Question: i am making android (using Relative Layout)in which, i need to set one banner whose size is '306 x 51'. i have set it as center of screen. and it getting displayed well in some android mobile screen but when i run in tablet then display is like:

as shown in the image, space are remain left and right side. so what i do for it?
'''
<?xml version="1.0" encoding="utf-8"?>
<RelativeLayout xmlns:android="http://schemas.android.com/apk/res/android"
android:layout_width="match_parent"
android:background="@drawable/page1_11"
android:layout_height="fill_parent">
<RelativeLayout xmlns:android="http://schemas.android.com/apk/res/android"
android:id="@+id/login_rellay_01" android:layout_width="match_parent"
android:layout_height="wrap_content">
<ImageView android:layout_height="wrap_content"
android:layout_width="match_parent" android:src="@drawable/page1_1"
android:id="@+id/imageView1" android:layout_alignParentLeft="true" />
<TextView android:layout_height="wrap_content"
android:layout_width="wrap_content" android:text="Shanesh COLORS App"
android:textSize="13dp" android:textStyle="bold" android:textColor="#49515F"
android:layout_centerInParent="true" />
</RelativeLayout>
<RelativeLayout xmlns:android="http://schemas.android.com/apk/res/android"
android:layout_below="@+id/login_rellay_01" android:id="@+id/login_rellay_02"
android:layout_width="fill_parent" android:layout_height="wrap_content">
<ImageView android:layout_height="wrap_content"
android:layout_width="wrap_content" android:src="@drawable/page1_4"
android:id="@+id/imageView1" android:layout_centerHorizontal="true" />
<TextView android:layout_height="wrap_content"
android:layout_width="wrap_content" android:text="SIGN IN"
android:textSize="13dp" android:textStyle="bold" android:textColor="#FFFFFF"
android:layout_centerInParent="true" />
<Button android:layout_height="wrap_content"
android:layout_width="wrap_content" android:background="@drawable/page1_2"
android:layout_centerVertical="true" android:layout_marginLeft="10dp" />
<Button android:layout_height="wrap_content"
android:layout_width="wrap_content" android:background="@drawable/page1_3"
android:layout_centerVertical="true" android:layout_marginRight="10dp"
android:layout_alignParentRight="true" />
</RelativeLayout>
<RelativeLayout xmlns:android="http://schemas.android.com/apk/res/android"
android:id="@+id/login_rellay_03" android:layout_below="@+id/login_rellay_02"
android:layout_width="match_parent" android:layout_height="wrap_content">
<ImageView android:layout_height="wrap_content"
android:layout_width="match_parent" android:src="@drawable/page1_5"
android:id="@+id/imgv_page1_5" android:layout_alignParentLeft="true" />
<!-- <ImageView android:layout_height="wrap_content" android:layout_below="@+id/imgv_page1_5"
android:layout_marginTop="1dp" android:layout_width="match_parent" android:src="@drawable/page1_6"
android:id="@+id/imgv_page1_6" android:layout_alignParentLeft="true" /> -->
<RelativeLayout xmlns:android="http://schemas.android.com/apk/res/android"
android:id="@+id/login_rellay_03" android:layout_centerInParent="true"
android:layout_below="@+id/login_rellay_02" android:layout_width="wrap_content"
android:layout_height="wrap_content">
<TextView android:layout_height="wrap_content"
android:layout_width="wrap_content" android:text="SIGN IN "
android:textSize="13dp" android:id="@+id/login_txvx_dwbnr_1"
android:textStyle="bold" android:textColor="#000000"
android:layout_marginLeft="10dp" android:layout_centerVertical="true" />
<TextView android:layout_height="wrap_content"
android:layout_width="wrap_content" android:text="with your "
android:id="@+id/login_txvx_dwbnr_2" android:layout_toRightOf="@+id/login_txvx_dwbnr_1"
android:textSize="13dp" android:layout_centerVertical="true"
android:textColor="#000000" />
<TextView android:layout_height="wrap_content"
android:layout_width="wrap_content" android:text="Shanesh Colors"
android:id="@+id/login_txvx_dwbnr_3" android:layout_toRightOf="@+id/login_txvx_dwbnr_2"
android:textSize="13dp" android:textStyle="bold"
android:layout_centerVertical="true" android:textColor="#000000" />
<TextView android:layout_height="wrap_content"
android:layout_width="wrap_content" android:text=" App Account "
android:id="@+id/login_txvx_dwbnr_4" android:layout_toRightOf="@+id/login_txvx_dwbnr_3"
android:textSize="13dp" android:layout_centerVertical="true"
android:textColor="#000000" />
</RelativeLayout>
</RelativeLayout>
<RelativeLayout xmlns:android="http://schemas.android.com/apk/res/android"
android:id="@+id/login_rellay_04" android:layout_marginTop="1dp"
android:gravity="center" android:layout_below="@+id/login_rellay_03"
android:layout_width="match_parent" android:layout_height="wrap_content">
<ImageView android:layout_height="180dp"
android:layout_width="306dp" android:background="#FFFFFF" android:id="@+id/imgv_page1_6"
android:layout_centerInParent="true" />
<RelativeLayout xmlns:android="http://schemas.android.com/apk/res/android"
android:id="@+id/login_rellay_04" android:layout_width="match_parent"
android:layout_height="wrap_content" android:gravity="center">
<TextView android:layout_height="wrap_content"
android:layout_width="wrap_content" android:text="User Name:"
android:id="@+id/login_txvx_dwbnr_5" android:layout_toRightOf="@+id/login_txvx_dwbnr_1"
android:textSize="11dp" android:layout_centerVertical="true"
android:textColor="#49515F" />
<EditText android:layout_height="40dp" android:layout_width="220dp"
android:layout_marginTop="10dp" android:layout_toRightOf="@+id/login_txvx_dwbnr_5" />
</RelativeLayout>
<RelativeLayout xmlns:android="http://schemas.android.com/apk/res/android"
android:id="@+id/login_rellay_05" android:layout_width="match_parent"
android:layout_height="wrap_content" android:gravity="center"
android:layout_below="@+id/login_rellay_04">
<TextView android:layout_height="wrap_content"
android:layout_width="wrap_content"
android:text=" Password:"
android:id="@+id/login_txvx_dwbnr_5"
android:layout_toRightOf="@+id/login_txvx_dwbnr_1"
android:textSize="11dp"
android:layout_centerVertical="true"
android:textColor="#49515F" />
<EditText android:layout_height="40dp" android:layout_width="220dp"
android:layout_alignParentTop="true" android:layout_marginTop="10dp"
android:layout_toRightOf="@+id/login_txvx_dwbnr_5" />
</RelativeLayout>
<RelativeLayout xmlns:android="http://schemas.android.com/apk/res/android"
android:id="@+id/login_rellay_06"
android:layout_marginTop="3dp"
android:layout_height="wrap_content"
android:gravity="center"
android:layout_below="@+id/login_rellay_05"
android:layout_width="match_parent">
<TextView android:layout_height="wrap_content"
android:textColor="#000000"
android:text="No Account?"
android:textStyle="bold"
android:textSize="11dp"
android:id="@+id/login_txvx_dwbnr_9"
android:layout_width="wrap_content"/>
<TextView android:text="Sign Up"
android:layout_height="wrap_content"
android:layout_width="wrap_content"
android:id="@+id/login_txvx_signup_account"
android:textColor="#8891A2"
android:textStyle="bold"
android:layout_toRightOf="@+id/login_txvx_dwbnr_9"
android:textSize="11dp"
/></RelativeLayout>
<RelativeLayout xmlns:android="http://schemas.android.com/apk/res/android"
android:id="@+id/login_rellay_07"
android:layout_height="wrap_content"
android:gravity="center_horizontal"
android:layout_below="@+id/login_rellay_06"
android:layout_width="match_parent">
<CheckBox android:layout_height="wrap_content"
android:id="@+id/checkBox1"
android:layout_below="@+id/login_txvx_signup_account"
android:layout_width="wrap_content"
android:textColor="#49515F"
android:textSize="11dp"
android:layout_marginLeft="10dp"
android:text=" Remember User Name and Password?"
/>
</RelativeLayout>
</RelativeLayout>
<RelativeLayout xmlns:android="http://schemas.android.com/apk/res/android"
android:id="@+id/login_rellay_08"
android:layout_height="wrap_content"
android:gravity="center_horizontal"
android:layout_marginTop="60dp"
android:layout_below="@+id/login_rellay_04"
android:layout_width="match_parent">
<ImageView android:layout_height="wrap_content"
android:layout_width="wrap_content"
android:src="@drawable/page1_8"
/>
</RelativeLayout>
</RelativeLayout>
'''
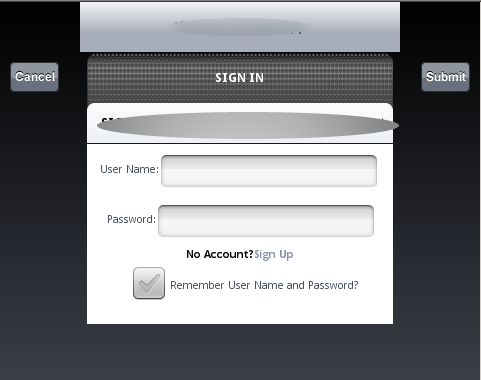
Answer: @zam664 is right ... u should never use fixed widths for Layouts.. try managing them by padding, margins etc.
Use LinearLayout too to manage horizontal children with non-fixed width..
anyway... i modified ur xml a little ... i could not test it fully as i did not have the images/resources u have used in it.. but give it a try.
Replace the whole xml with the following. ...
'''
<?xml version="1.0" encoding="utf-8"?>
<RelativeLayout xmlns:android="http://schemas.android.com/apk/res/android"
android:layout_width="match_parent"
android:background="@drawable/page1_11"
android:layout_height="fill_parent">
<RelativeLayout xmlns:android="http://schemas.android.com/apk/res/android"
android:id="@+id/login_rellay_01" android:layout_width="match_parent"
android:layout_height="wrap_content">
<ImageView android:layout_height="wrap_content"
android:layout_width="match_parent" android:src="@drawable/page1_1"
android:id="@+id/imageView1" android:layout_alignParentLeft="true" />
<TextView android:layout_height="wrap_content"
android:layout_width="wrap_content" android:text="Shanesh COLORS App"
android:textSize="13dp" android:textStyle="bold" android:textColor="#49515F"
android:layout_centerInParent="true" />
</RelativeLayout>
<RelativeLayout xmlns:android="http://schemas.android.com/apk/res/android"
android:layout_below="@+id/login_rellay_01" android:id="@+id/login_rellay_02"
android:layout_width="fill_parent" android:layout_height="wrap_content">
<ImageView android:layout_height="wrap_content"
android:layout_width="fill_parent" android:src="@drawable/page1_4"
android:id="@+id/imageView1" android:layout_centerHorizontal="true" />
<TextView android:layout_height="wrap_content"
android:layout_width="wrap_content" android:text="SIGN IN"
android:textSize="13dp" android:textStyle="bold" android:textColor="#FFFFFF"
android:layout_centerInParent="true" />
<Button android:layout_height="wrap_content"
android:layout_width="wrap_content" android:background="@drawable/page1_2"
android:layout_centerVertical="true" android:layout_marginLeft="10dp" />
<Button android:layout_height="wrap_content"
android:layout_width="wrap_content" android:background="@drawable/page1_3"
android:layout_centerVertical="true" android:layout_marginRight="10dp"
android:layout_alignParentRight="true" />
</RelativeLayout>
<RelativeLayout xmlns:android="http://schemas.android.com/apk/res/android"
android:id="@+id/login_rellay_03" android:layout_below="@+id/login_rellay_02"
android:layout_width="match_parent" android:layout_height="wrap_content">
<ImageView android:layout_height="wrap_content"
android:layout_width="match_parent" android:src="@drawable/page1_5"
android:id="@+id/imgv_page1_5" android:layout_alignParentLeft="true" />
<!-- <ImageView android:layout_height="wrap_content" android:layout_below="@+id/imgv_page1_5"
android:layout_marginTop="1dp" android:layout_width="match_parent" android:src="@drawable/page1_6"
android:id="@+id/imgv_page1_6" android:layout_alignParentLeft="true" /> -->
<RelativeLayout xmlns:android="http://schemas.android.com/apk/res/android"
android:id="@+id/login_rellay_03" android:layout_centerInParent="true"
android:layout_below="@+id/login_rellay_02" android:layout_width="fill_parent"
android:layout_height="wrap_content">
<TextView android:layout_height="wrap_content"
android:layout_width="wrap_content" android:text="SIGN IN "
android:textSize="13dp" android:id="@+id/login_txvx_dwbnr_1"
android:textStyle="bold" android:textColor="#000000"
android:layout_marginLeft="10dp" android:layout_centerVertical="true" />
<TextView android:layout_height="wrap_content"
android:layout_width="wrap_content" android:text="with your "
android:id="@+id/login_txvx_dwbnr_2" android:layout_toRightOf="@+id/login_txvx_dwbnr_1"
android:textSize="13dp" android:layout_centerVertical="true"
android:textColor="#000000" />
<TextView android:layout_height="wrap_content"
android:layout_width="wrap_content" android:text="Shanesh Colors"
android:id="@+id/login_txvx_dwbnr_3" android:layout_toRightOf="@+id/login_txvx_dwbnr_2"
android:textSize="13dp" android:textStyle="bold"
android:layout_centerVertical="true" android:textColor="#000000" />
<TextView android:layout_height="wrap_content"
android:layout_width="wrap_content" android:text=" App Account "
android:id="@+id/login_txvx_dwbnr_4" android:layout_toRightOf="@+id/login_txvx_dwbnr_3"
android:textSize="13dp" android:layout_centerVertical="true"
android:textColor="#000000" />
</RelativeLayout>
</RelativeLayout>
<RelativeLayout xmlns:android="http://schemas.android.com/apk/res/android"
android:id="@+id/login_rellay_04" android:layout_marginTop="1dp"
android:gravity="center" android:layout_below="@+id/login_rellay_03"
android:layout_width="match_parent" android:layout_height="wrap_content">
<ImageView android:layout_height="fill_parent"
android:layout_width="fill_parent" android:background="#FFFFFF" android:id="@+id/imgv_page1_6"
android:layout_centerInParent="true" />
<LinearLayout xmlns:android="http://schemas.android.com/apk/res/android"
android:id="@+id/login_rellay_04" android:layout_width="match_parent"
android:layout_height="wrap_content" android:orientation="horizontal"
android:paddingLeft="10dp" android:paddingRight="10dp">
<TextView android:layout_height="wrap_content"
android:layout_width="wrap_content" android:text="User Name:"
android:id="@+id/login_txvx_dwbnr_5" android:layout_toRightOf="@+id/login_txvx_dwbnr_1"
android:textSize="11dp" android:layout_centerVertical="true"
android:textColor="#49515F" />
<EditText android:layout_height="40dp" android:layout_width="fill_parent" android:layout_weight="1"
android:layout_marginTop="10dp" android:layout_marginLeft="10dp"/>
</LinearLayout>
<LinearLayout xmlns:android="http://schemas.android.com/apk/res/android"
android:id="@+id/login_rellay_05" android:layout_width="match_parent"
android:layout_height="wrap_content" android:orientation="horizontal"
android:paddingLeft="10dp" android:paddingRight="10dp"
android:layout_below="@+id/login_rellay_04">
<TextView android:layout_height="wrap_content"
android:layout_width="wrap_content"
android:text=" Password:"
android:id="@+id/login_txvx_dwbnr_5"
android:layout_toRightOf="@+id/login_txvx_dwbnr_1"
android:textSize="11dp"
android:layout_centerVertical="true"
android:textColor="#49515F" />
<EditText android:layout_height="40dp" android:layout_width="fill_parent" android:layout_weight="1"
android:layout_alignParentTop="true" android:layout_marginLeft="10dp"
android:layout_toRightOf="@+id/login_txvx_dwbnr_5" />
</LinearLayout>
<RelativeLayout xmlns:android="http://schemas.android.com/apk/res/android"
android:id="@+id/login_rellay_06"
android:layout_marginTop="3dp"
android:layout_height="wrap_content"
android:gravity="center"
android:layout_below="@+id/login_rellay_05"
android:layout_width="match_parent">
<TextView android:layout_height="wrap_content"
android:textColor="#000000"
android:text="No Account?"
android:textStyle="bold"
android:textSize="11dp"
android:id="@+id/login_txvx_dwbnr_9"
android:layout_width="wrap_content"/>
<TextView android:text="Sign Up"
android:layout_height="wrap_content"
android:layout_width="wrap_content"
android:id="@+id/login_txvx_signup_account"
android:textColor="#8891A2"
android:textStyle="bold"
android:layout_toRightOf="@+id/login_txvx_dwbnr_9"
android:textSize="11dp"
/></RelativeLayout>
<RelativeLayout xmlns:android="http://schemas.android.com/apk/res/android"
android:id="@+id/login_rellay_07"
android:layout_height="wrap_content"
android:gravity="center_horizontal"
android:layout_below="@+id/login_rellay_06"
android:layout_width="match_parent">
<CheckBox android:layout_height="wrap_content"
android:id="@+id/checkBox1"
android:layout_below="@+id/login_txvx_signup_account"
android:layout_width="wrap_content"
android:textColor="#49515F"
android:textSize="11dp"
android:layout_marginLeft="10dp"
android:text=" Remember User Name and Password?"
/>
</RelativeLayout>
</RelativeLayout>
<RelativeLayout xmlns:android="http://schemas.android.com/apk/res/android"
android:id="@+id/login_rellay_08"
android:layout_height="wrap_content"
android:gravity="center_horizontal"
android:layout_marginTop="60dp"
android:layout_below="@+id/login_rellay_04"
android:layout_width="match_parent">
<ImageView android:layout_height="wrap_content"
android:layout_width="wrap_content"
android:src="@drawable/page1_8"
/>
</RelativeLayout>
'''